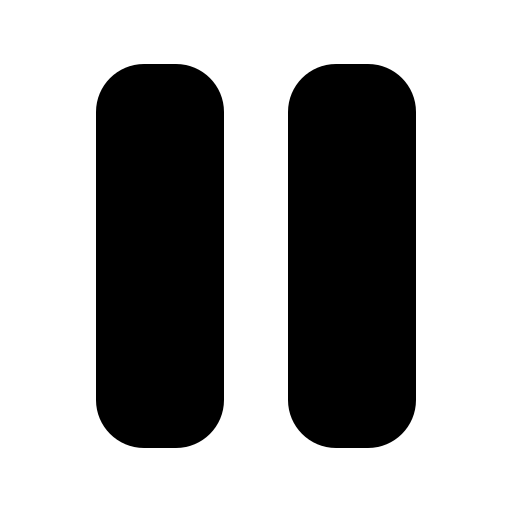
Tags: icon, FontAwesome, fa-icon, solid, pause